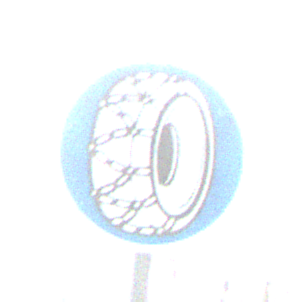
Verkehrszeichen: SchneekettenVorgeschrieben
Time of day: MorningAfternoon
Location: Outdoor (Suburban)
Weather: PartlyCloudy
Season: NotSpecified
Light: Natural